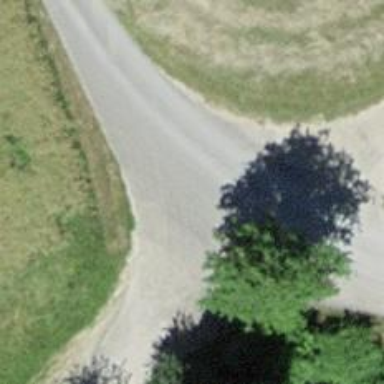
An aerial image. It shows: Track road with grade3 tracktype.